Question: I am having below image for UIButton background image.
But UIbutton shape by default is round rect.So touch up inside event will work only in round rect area.
So how can i support touchup inside event for below shape (entire area).

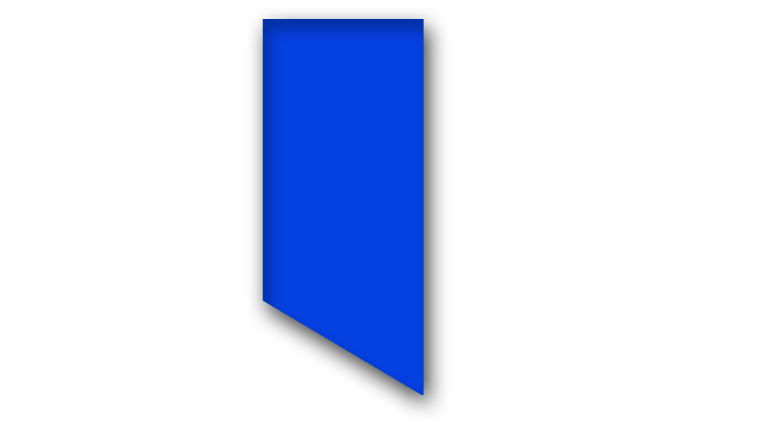
Answer: <URL>
To create an irregular shaped button, you need to create custom button and perform hitTest to check if button was pressed or empty space was pressed.